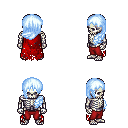
a pixel art fantasy rpg character, male body template, skeleton, red tattered cape, red pants, white cyan left-swept hairstyle, four views (front, back, left, right), 2x2 character sprite sheet, small pixel art, hard edges, no anti-aliasing